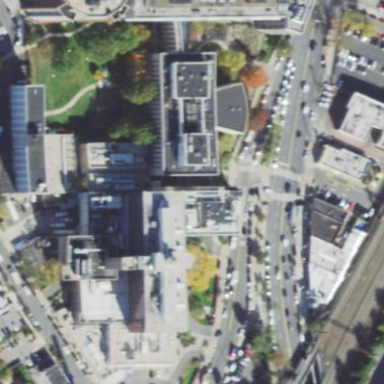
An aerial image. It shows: Hospital providing healthcare services.